Interaction volume radius: 5 \u00c5
Interaction volume height: 15 \u00c5
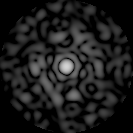
Disorder parameter: 0.791